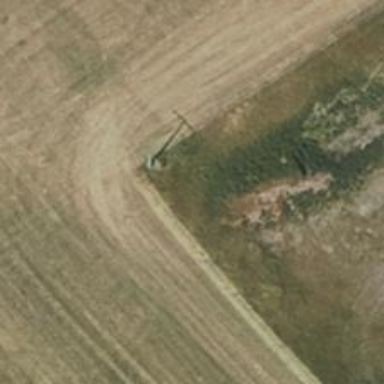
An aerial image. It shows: Hunting stand.